Platform: macOS
Application: Chrome
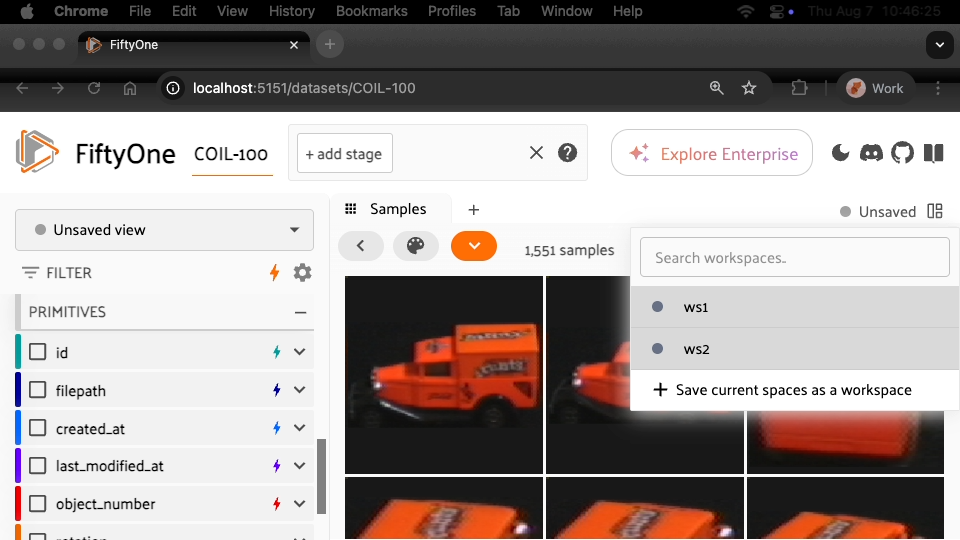
task_description: Load ws2 from the workspaces menu
action_type: select
element_info: Menu Item
steps_since_start: 1